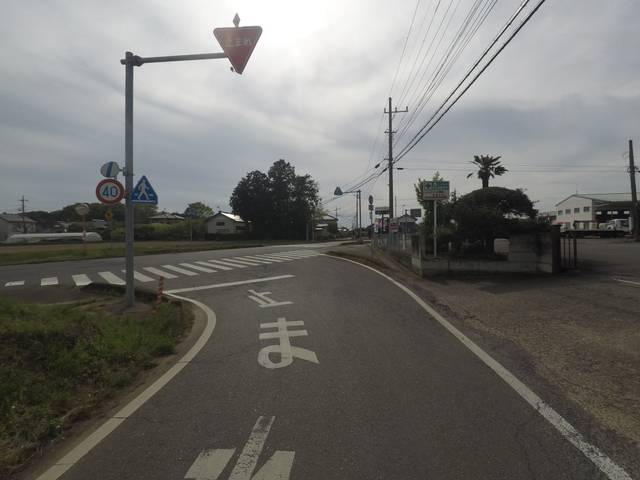
Region: Japan
Coordinates: 36.281, 140.082